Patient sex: F
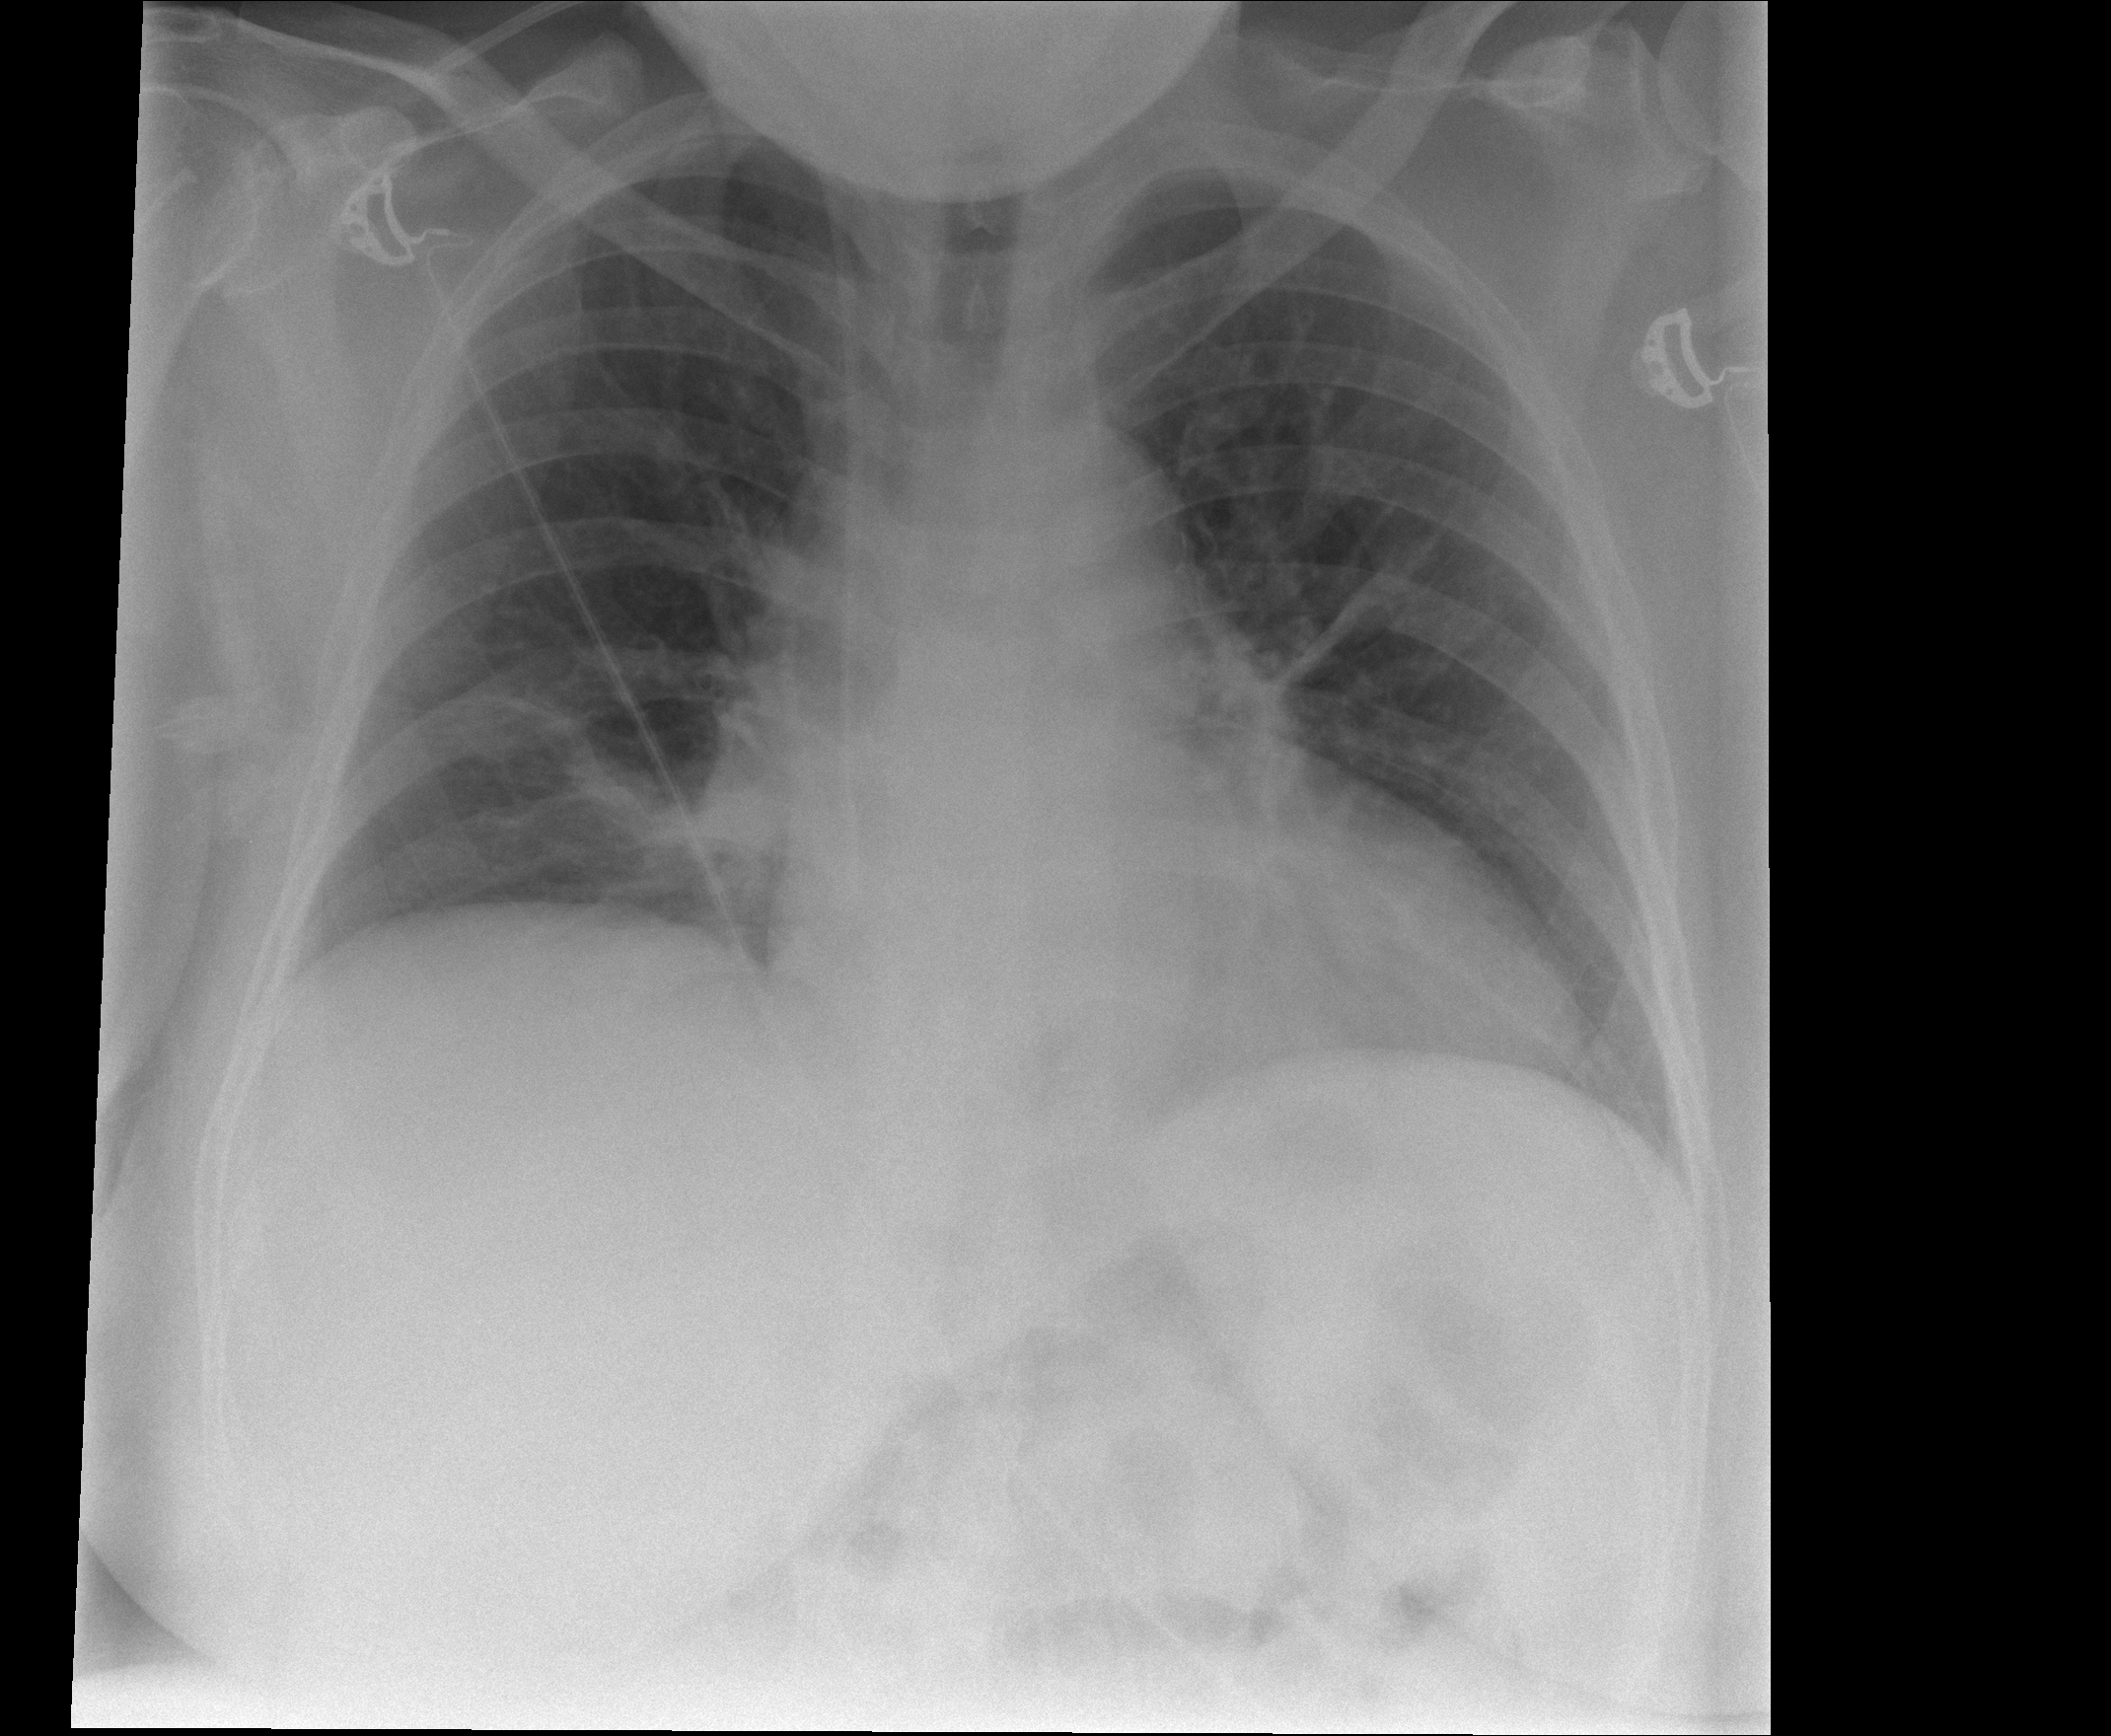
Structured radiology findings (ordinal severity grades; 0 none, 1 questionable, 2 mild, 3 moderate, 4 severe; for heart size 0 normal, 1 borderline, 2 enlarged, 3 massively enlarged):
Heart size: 2
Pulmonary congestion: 0
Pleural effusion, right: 0
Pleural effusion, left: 0
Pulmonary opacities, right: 0
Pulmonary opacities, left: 0
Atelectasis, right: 2
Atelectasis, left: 0